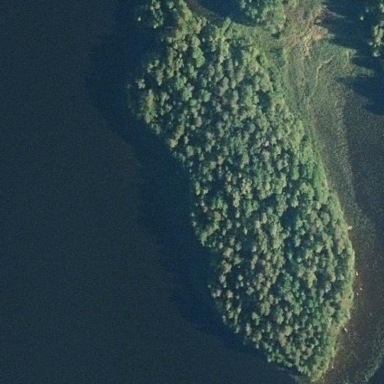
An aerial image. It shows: Island.